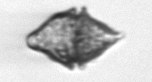
Label: Kryptoperidinium_triquetrum